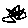
Label: zigzag